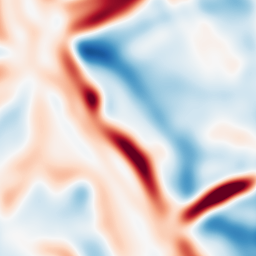
Category: multiscale
Decomposition family: log
Decomposition parameters: sigma: 10
Upsampling method: bilinear
Upsampling parameters: scale: 2
Upsampling scale: 2